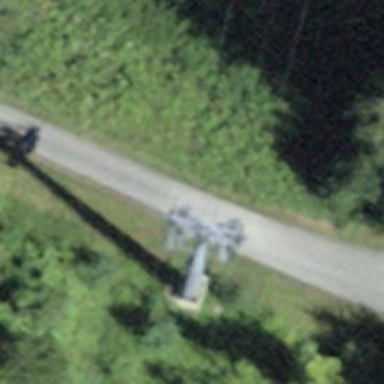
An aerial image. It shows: Pylon used for aerialway.